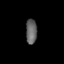
Tissue: lung
Cell type: Endothelial cells
Senescence score: 0.5982
Nuclear area (px): 271
Mean DAPI intensity: 99.066